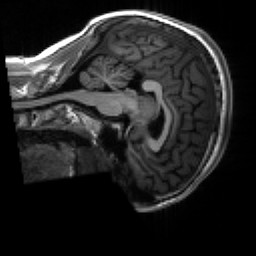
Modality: T1w
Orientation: sagittal
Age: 18
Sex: male
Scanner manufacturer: siemens
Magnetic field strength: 3 T
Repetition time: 2.3 s
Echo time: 0.00266 s